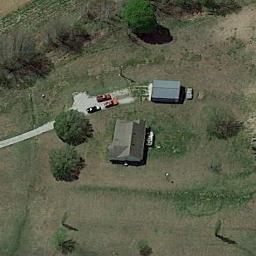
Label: sparse_residential